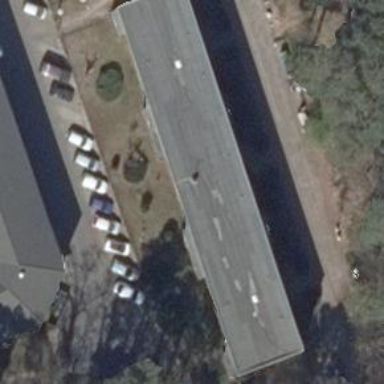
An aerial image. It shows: Building with apartments and flat roof.